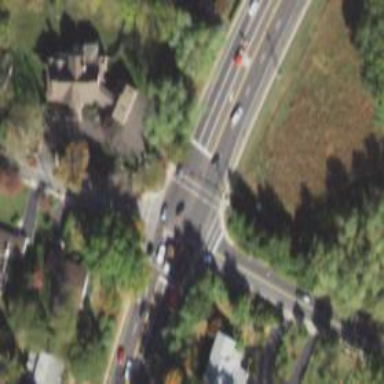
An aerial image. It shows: Marked crossing on footway.